Aerial crown-view tile of a tropical tree (Barro Colorado Island, Panama), acquired 20241112:
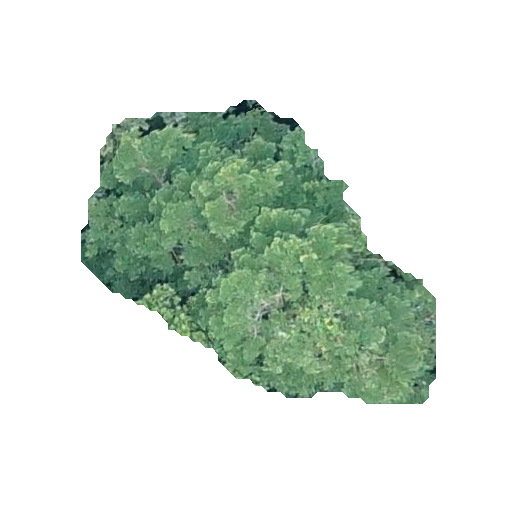
Species: Terminalia amazonia
GBIF accepted scientific name: Terminalia amazonica
Crown area: 108.28 m²